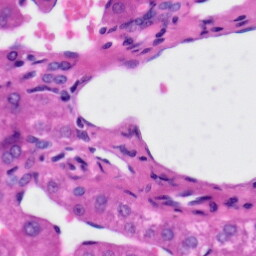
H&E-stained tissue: Liver